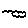
Label: cloud